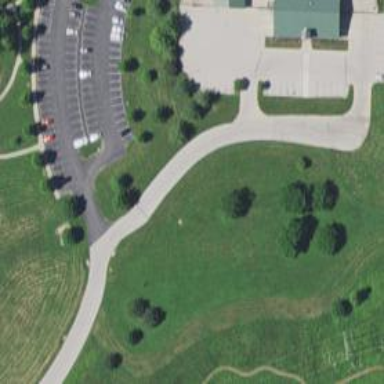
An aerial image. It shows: Disc golf basket.